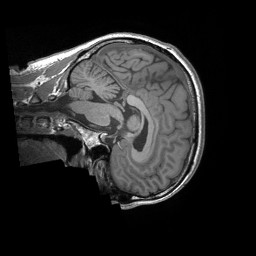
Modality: T1w
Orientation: sagittal
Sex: male
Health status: ill
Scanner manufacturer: siemens
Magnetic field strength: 3 T
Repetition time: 1.66 s
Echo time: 0.00254 s